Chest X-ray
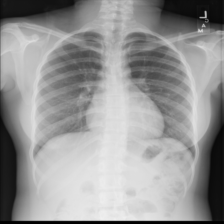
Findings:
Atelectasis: negative
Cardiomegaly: negative
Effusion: negative
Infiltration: negative
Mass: negative
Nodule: negative
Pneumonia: negative
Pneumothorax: negative
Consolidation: negative
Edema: negative
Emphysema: negative
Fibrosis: negative
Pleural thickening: negative
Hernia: negative